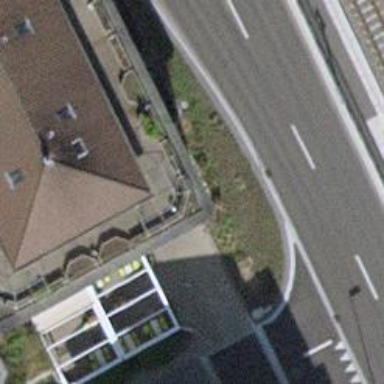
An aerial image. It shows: Cafe.